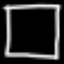
Label: square